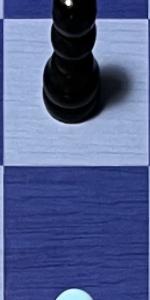
Label: Empty